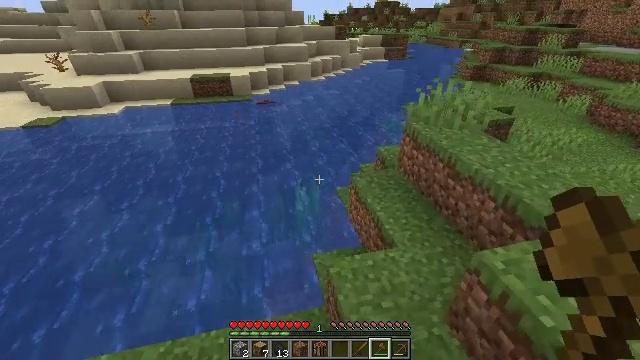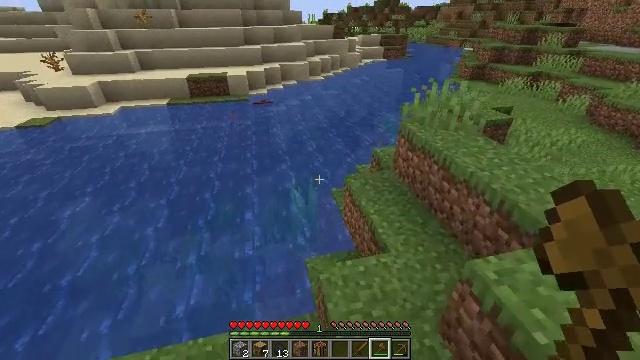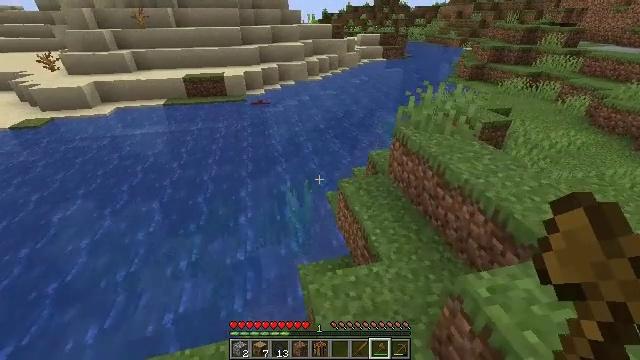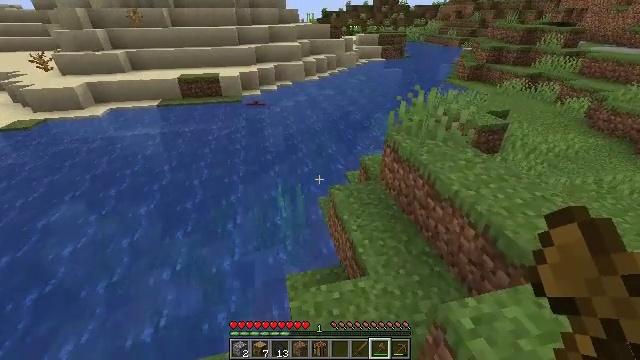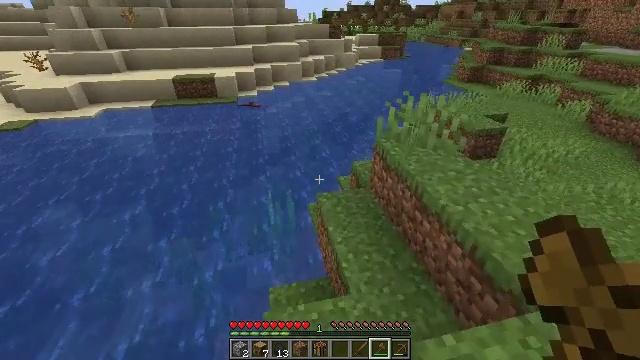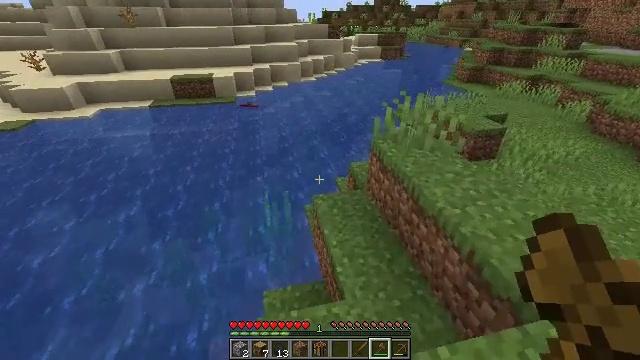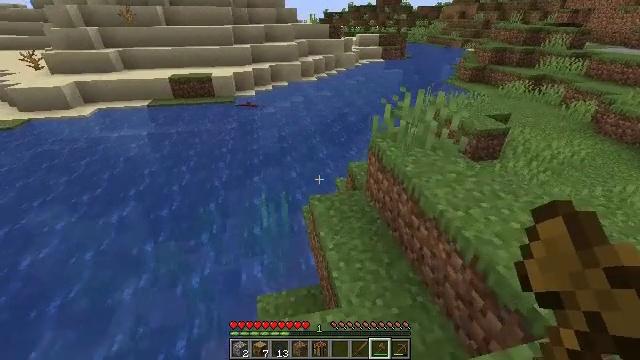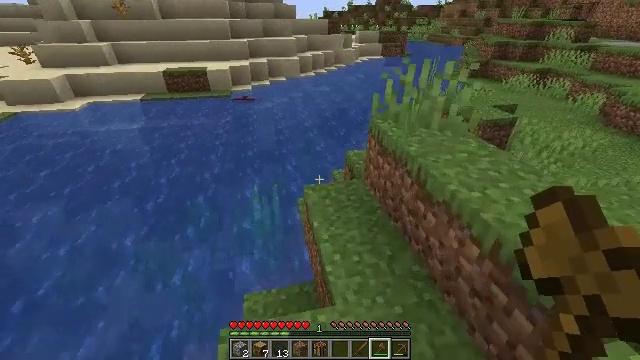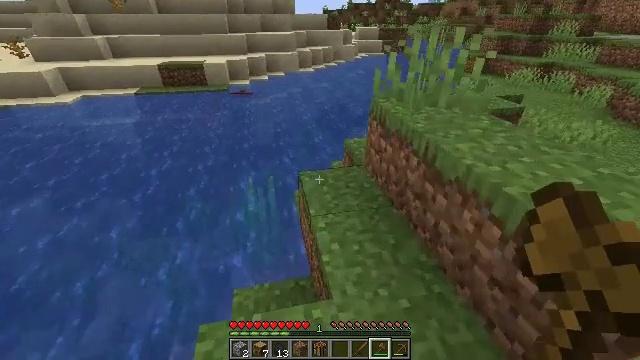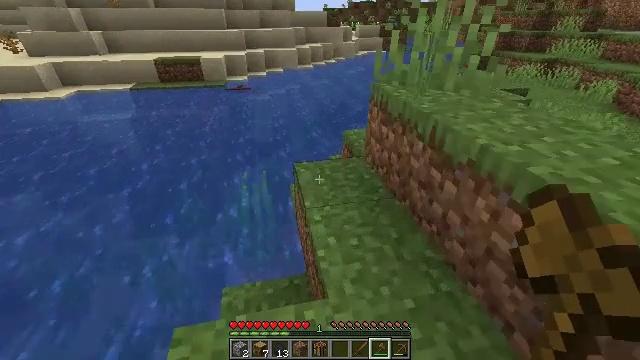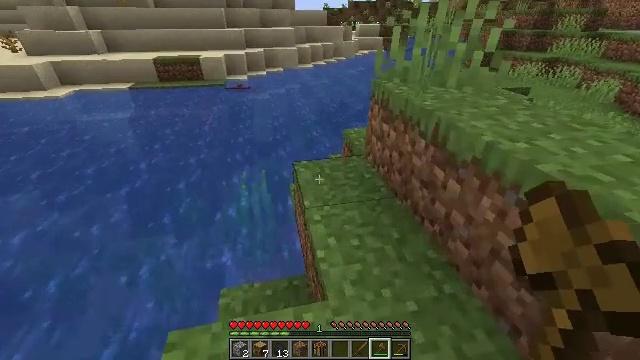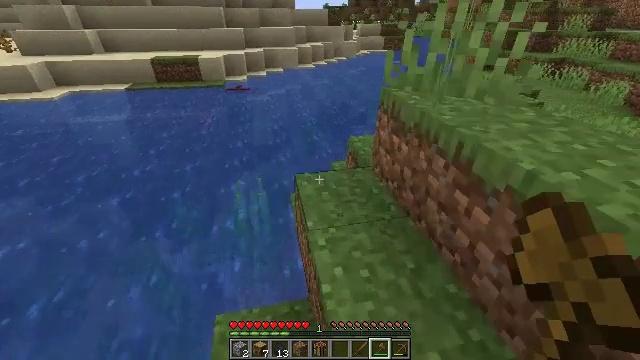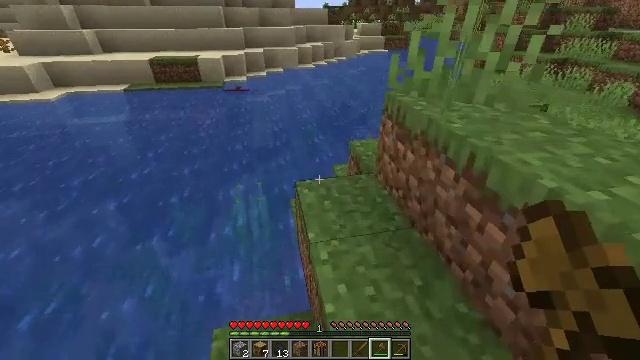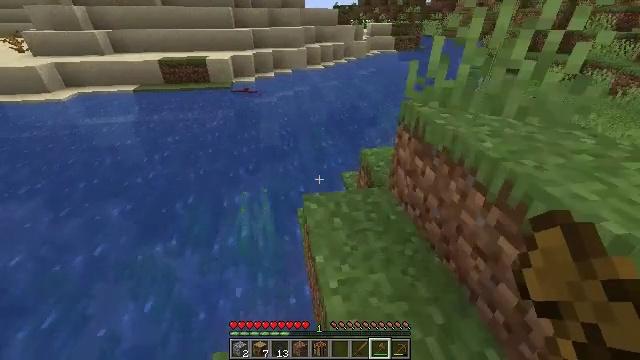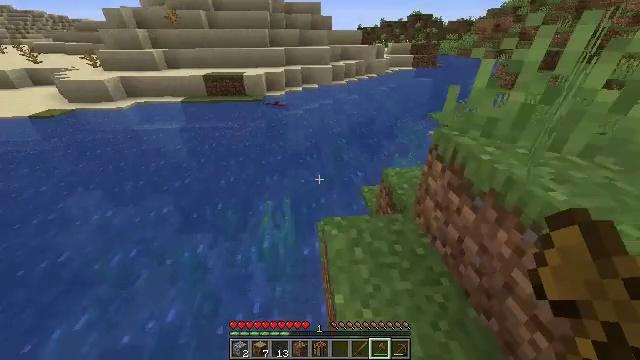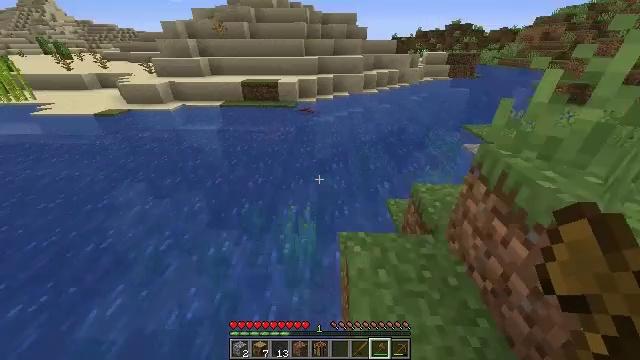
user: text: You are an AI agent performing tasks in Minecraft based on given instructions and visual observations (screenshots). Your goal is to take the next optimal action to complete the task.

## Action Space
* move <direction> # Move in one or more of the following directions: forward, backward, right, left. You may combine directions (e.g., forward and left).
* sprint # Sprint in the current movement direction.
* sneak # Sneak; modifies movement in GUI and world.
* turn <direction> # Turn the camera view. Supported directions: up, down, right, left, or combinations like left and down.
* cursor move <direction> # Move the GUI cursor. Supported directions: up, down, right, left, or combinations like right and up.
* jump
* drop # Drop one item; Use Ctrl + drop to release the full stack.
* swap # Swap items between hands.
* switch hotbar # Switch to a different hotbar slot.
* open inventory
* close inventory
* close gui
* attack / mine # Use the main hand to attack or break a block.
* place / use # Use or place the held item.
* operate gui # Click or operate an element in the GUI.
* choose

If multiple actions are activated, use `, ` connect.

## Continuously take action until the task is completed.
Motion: motion action
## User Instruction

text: Kill the salmon.
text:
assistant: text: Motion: move forward and move right
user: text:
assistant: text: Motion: move forward and move right
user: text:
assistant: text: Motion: move forward and move right
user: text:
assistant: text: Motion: move forward and move right
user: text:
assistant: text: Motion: move forward
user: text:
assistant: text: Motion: move forward
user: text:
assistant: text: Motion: move forward
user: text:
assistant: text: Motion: move forward
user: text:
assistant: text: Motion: move forward
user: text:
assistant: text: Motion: move forward
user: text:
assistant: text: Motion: move forward
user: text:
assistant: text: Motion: move forward, sprint
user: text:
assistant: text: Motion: move forward, sprint, turn left
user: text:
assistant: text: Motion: move forward, sprint, turn left
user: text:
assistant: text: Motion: move forward, turn left and up
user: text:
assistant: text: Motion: move forward, turn left and up
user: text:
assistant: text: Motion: move forward, turn left
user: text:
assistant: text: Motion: move forward
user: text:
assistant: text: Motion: move forward, jump
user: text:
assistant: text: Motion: move forward, jump
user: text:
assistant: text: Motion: move forward, jump
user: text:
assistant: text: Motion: move forward, jump
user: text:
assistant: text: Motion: move forward, jump
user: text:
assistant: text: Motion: move forward
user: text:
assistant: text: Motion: move forward, turn left
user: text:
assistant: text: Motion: move forward
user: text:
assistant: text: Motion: move forward
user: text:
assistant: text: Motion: move forward
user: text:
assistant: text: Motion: move forward
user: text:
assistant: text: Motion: move forward